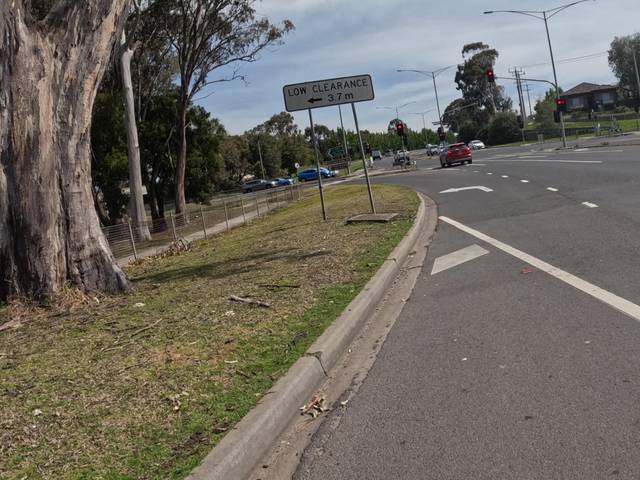
Region: Australia
Coordinates: -38.199, 146.534